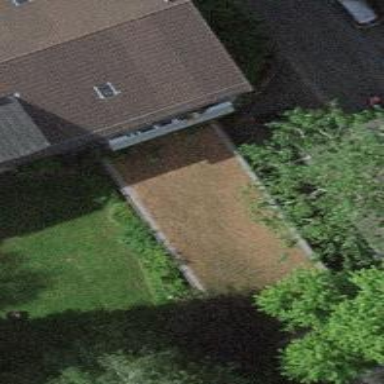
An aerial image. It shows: Group of garages.